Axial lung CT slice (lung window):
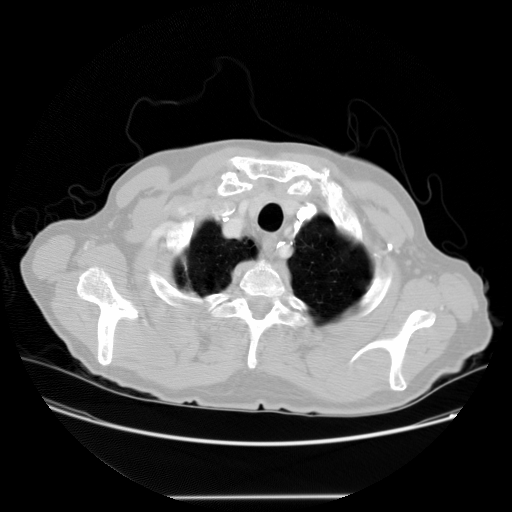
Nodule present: no